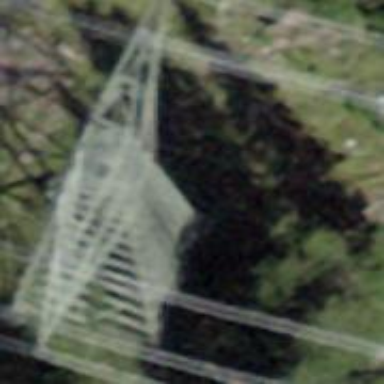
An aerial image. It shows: Towering power structure.